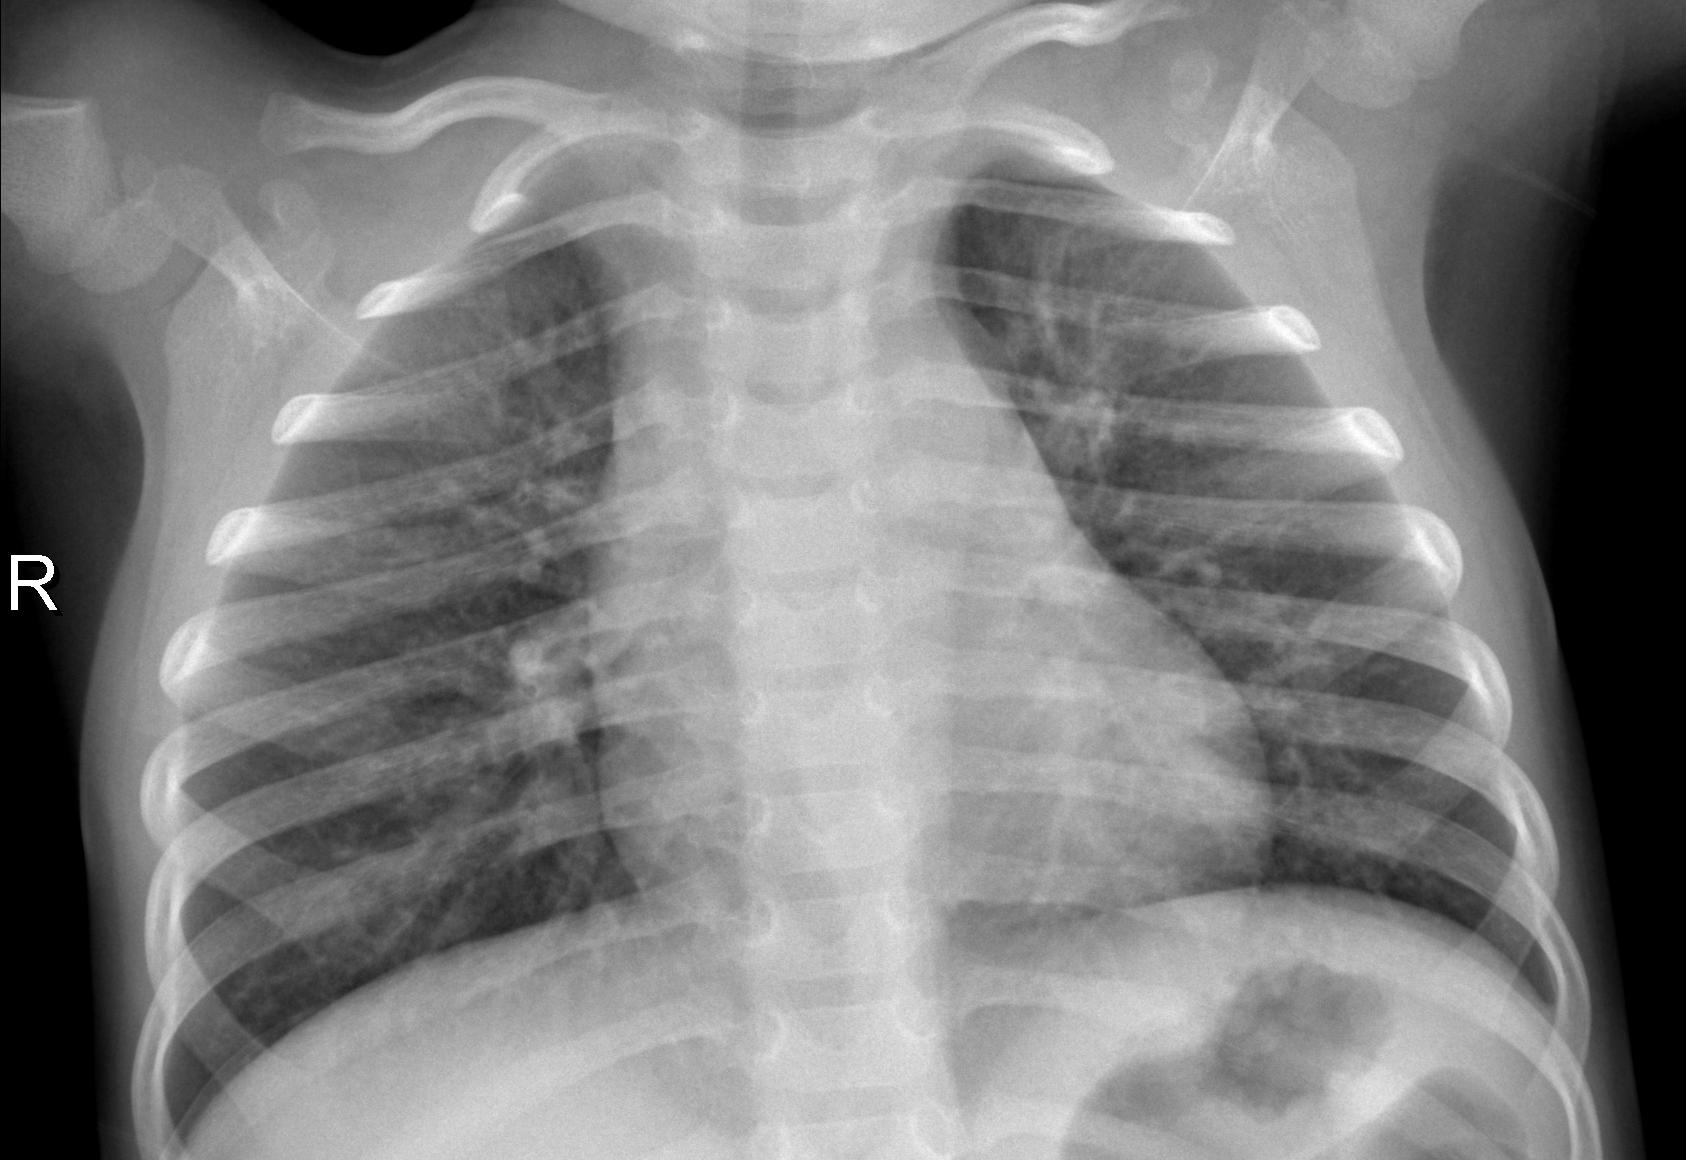
Diagnosis: PNEUMONIA